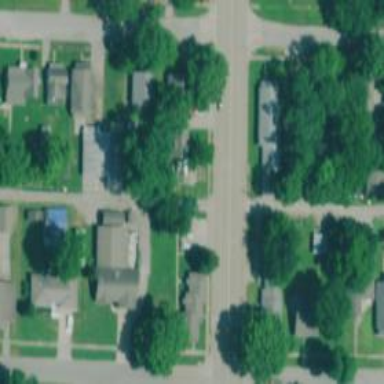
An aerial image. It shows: Alley classified as service road.